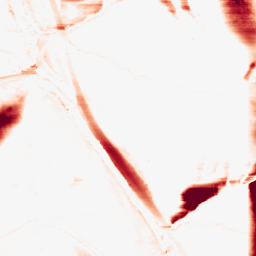
Category: morphological
Decomposition family: morphological_rect
Decomposition parameters: operation: opening
width: 50
height: 5
Upsampling method: cubic_catmull_rom
Upsampling parameters: scale: 2
Upsampling scale: 2